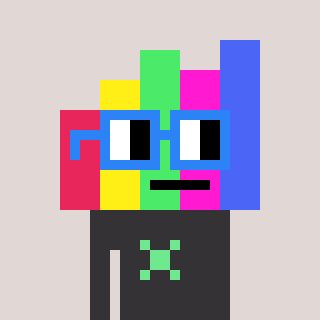
a pixel art character with square blue glasses, a bar chart-shaped head and a grayscale-colored body on a warm background